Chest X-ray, PA view. Patient: 28 years old, sex M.
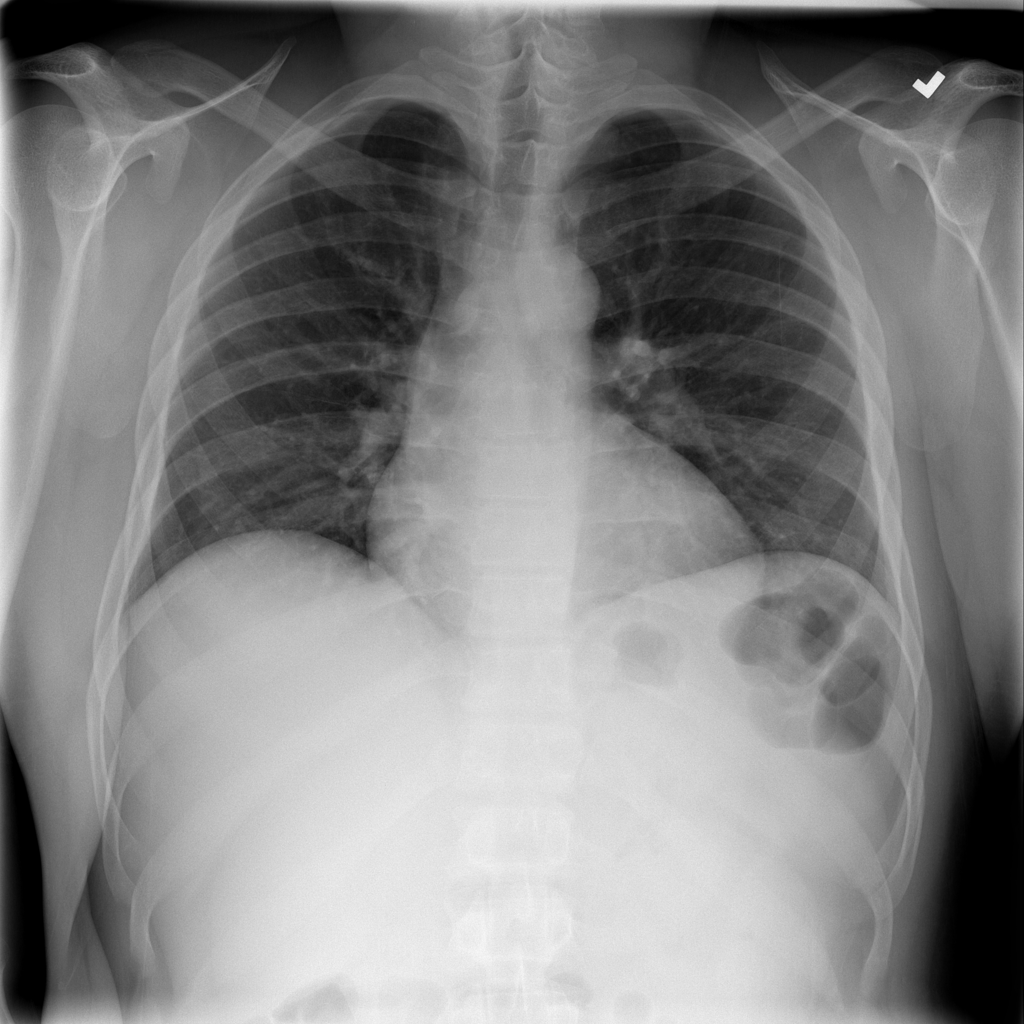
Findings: No Finding